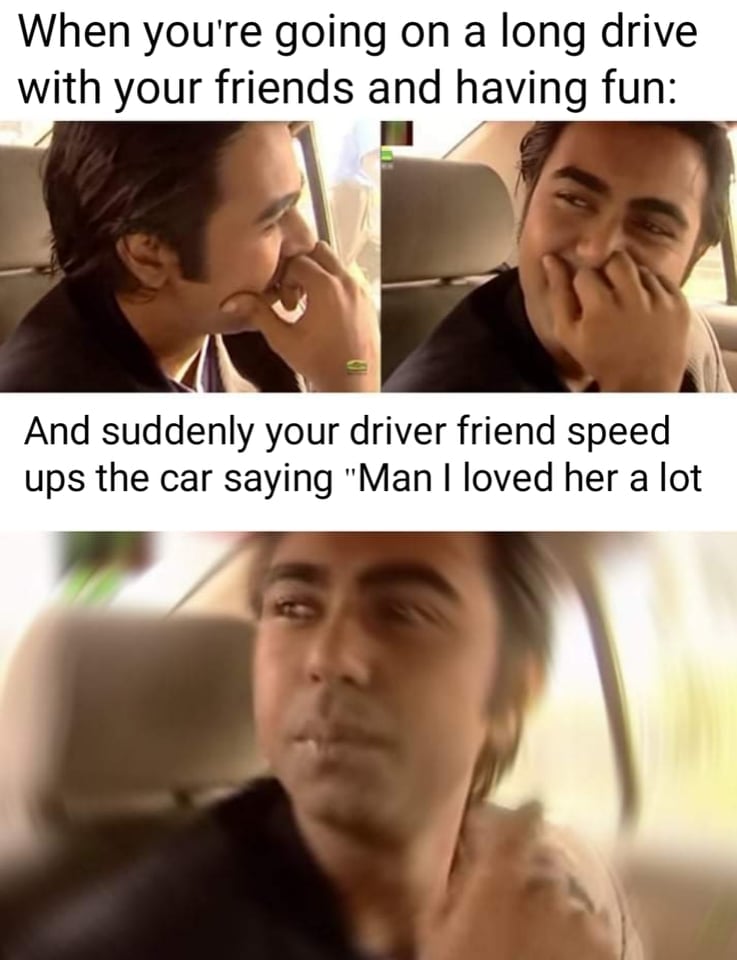
Caption: When you're going on a long drive with your friends and having fun:    And suddenly your driver friend speed ups the car saying "Man I loved her a lot
Label: non-hate